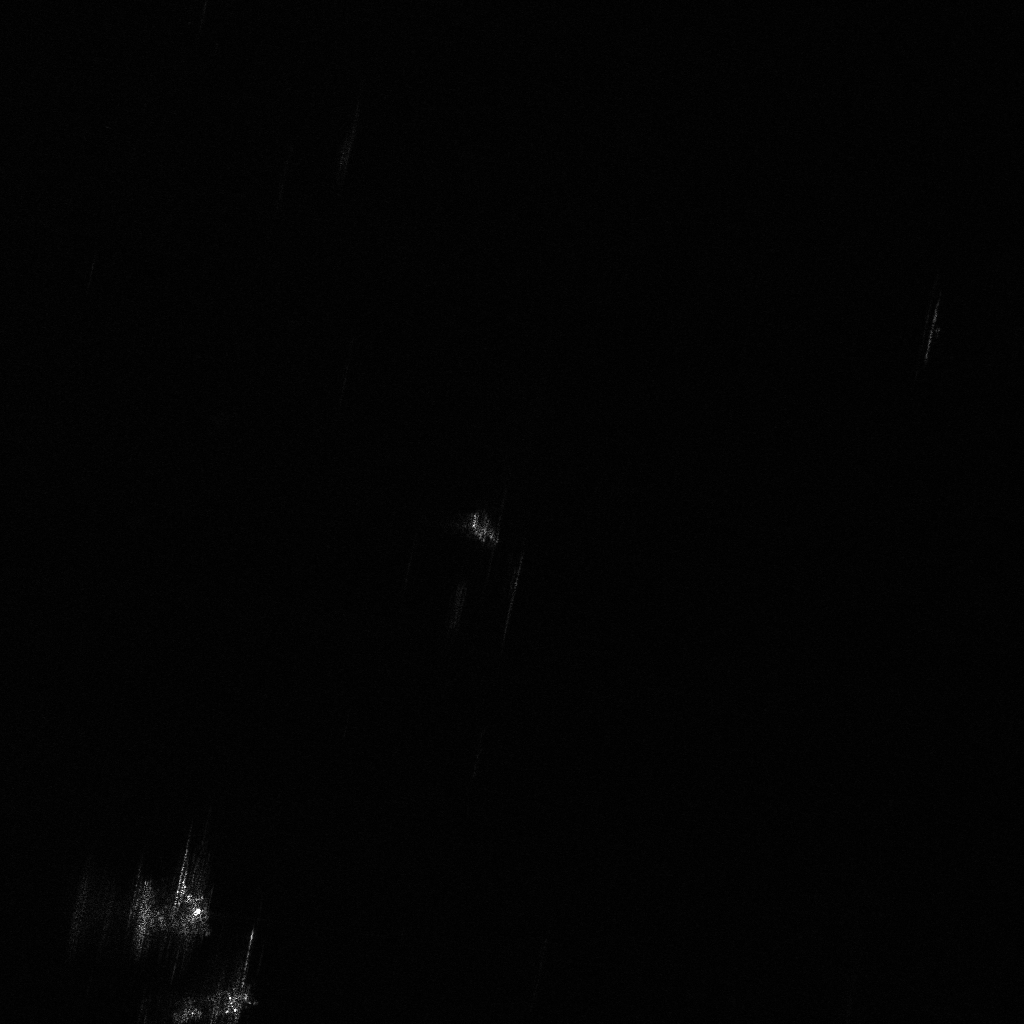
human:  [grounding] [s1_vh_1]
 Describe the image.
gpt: In the satellite image, there is  <ref>2 large container </ref> <box>[[19, 93, 21, 102, 75], [15, 85, 17, 93, 87]]</box> located at bottom left.